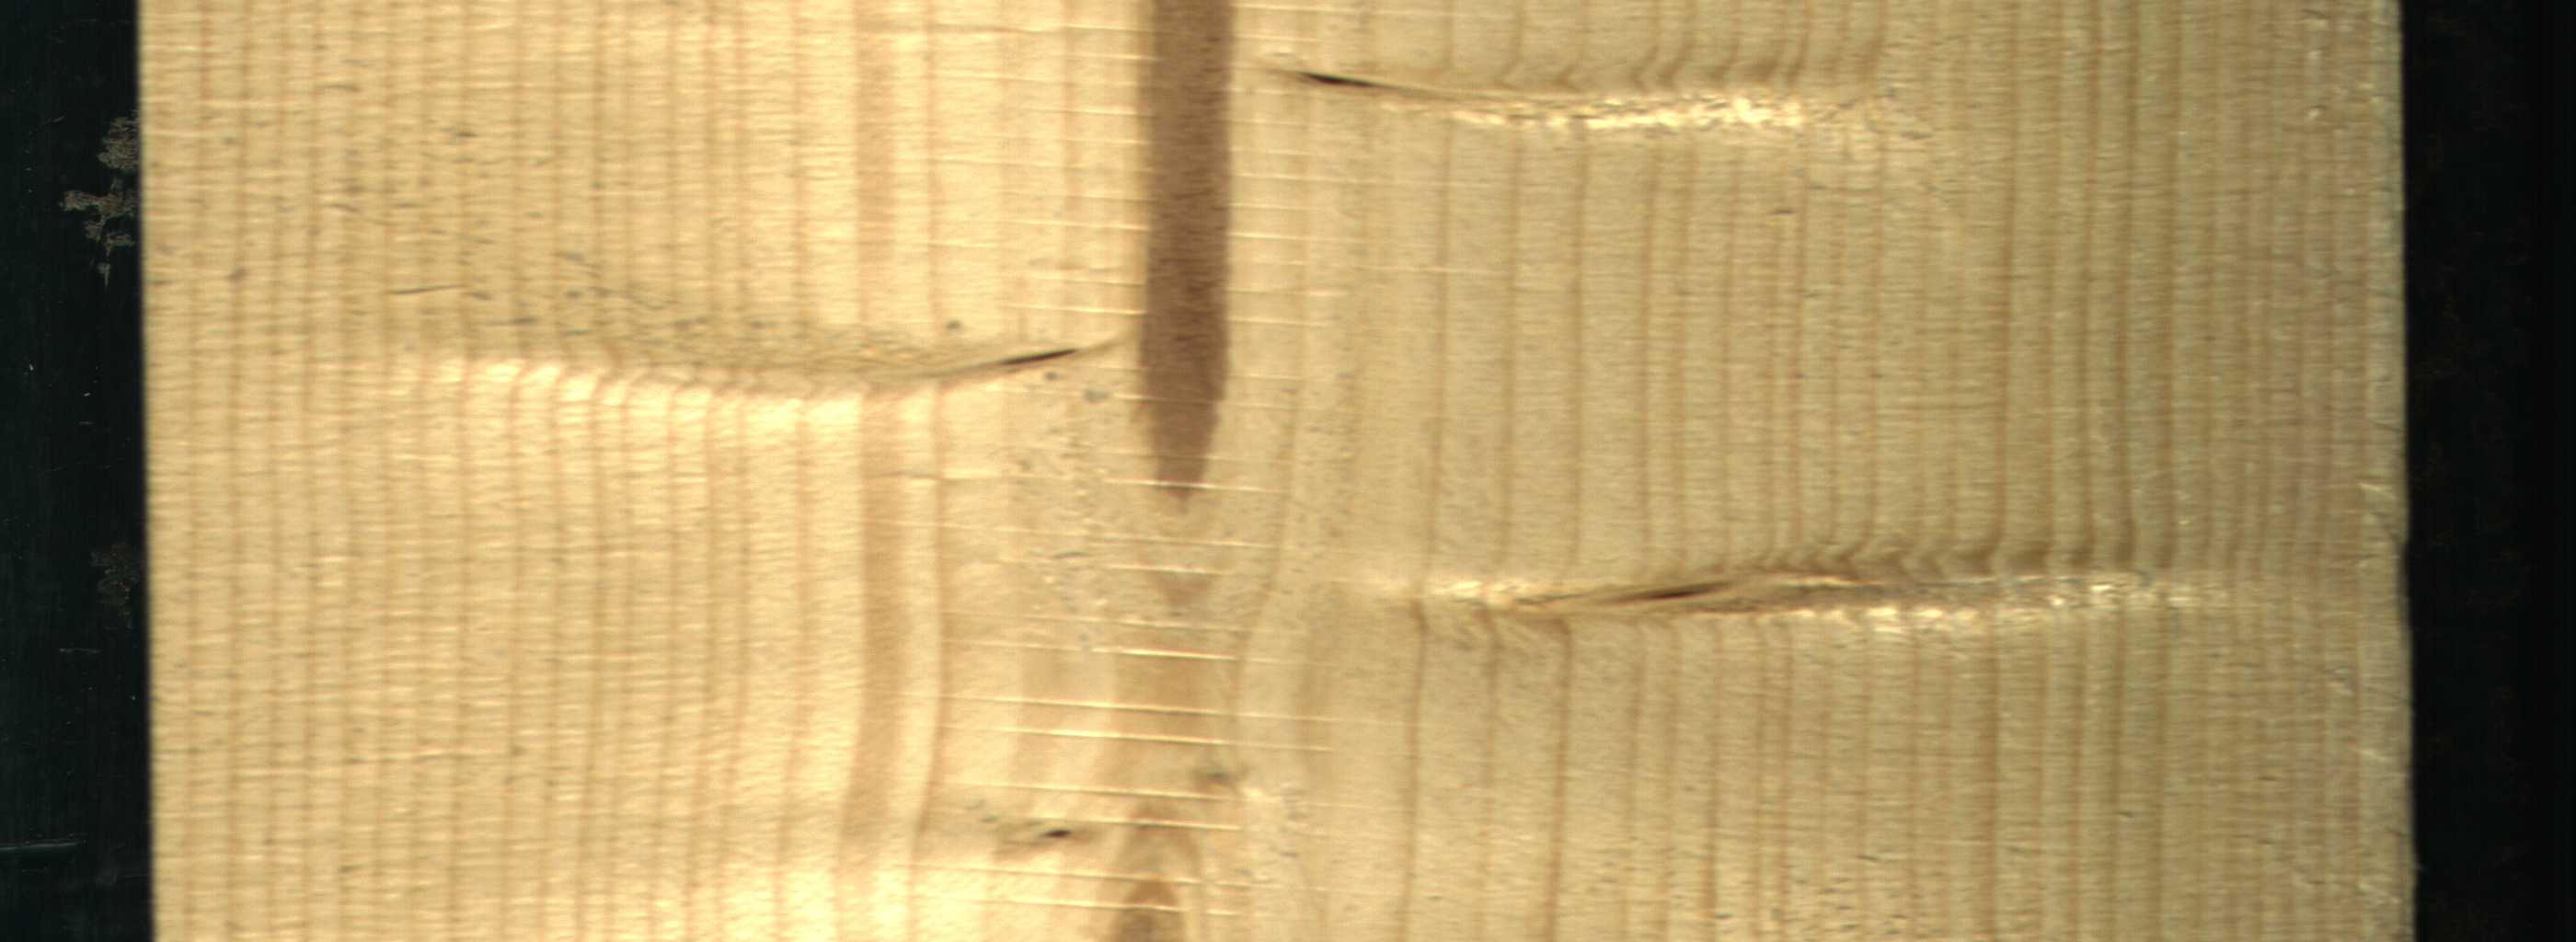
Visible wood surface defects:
Marrow
Dead_Knot
Dead_Knot
Dead_Knot
Live_Knot